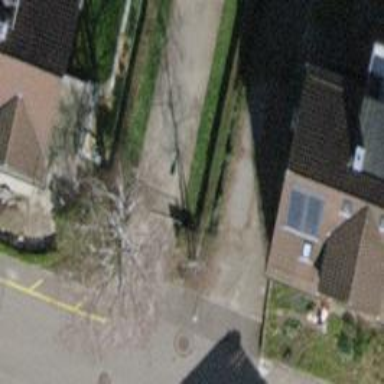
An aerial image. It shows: Footway with surface of fine gravel.